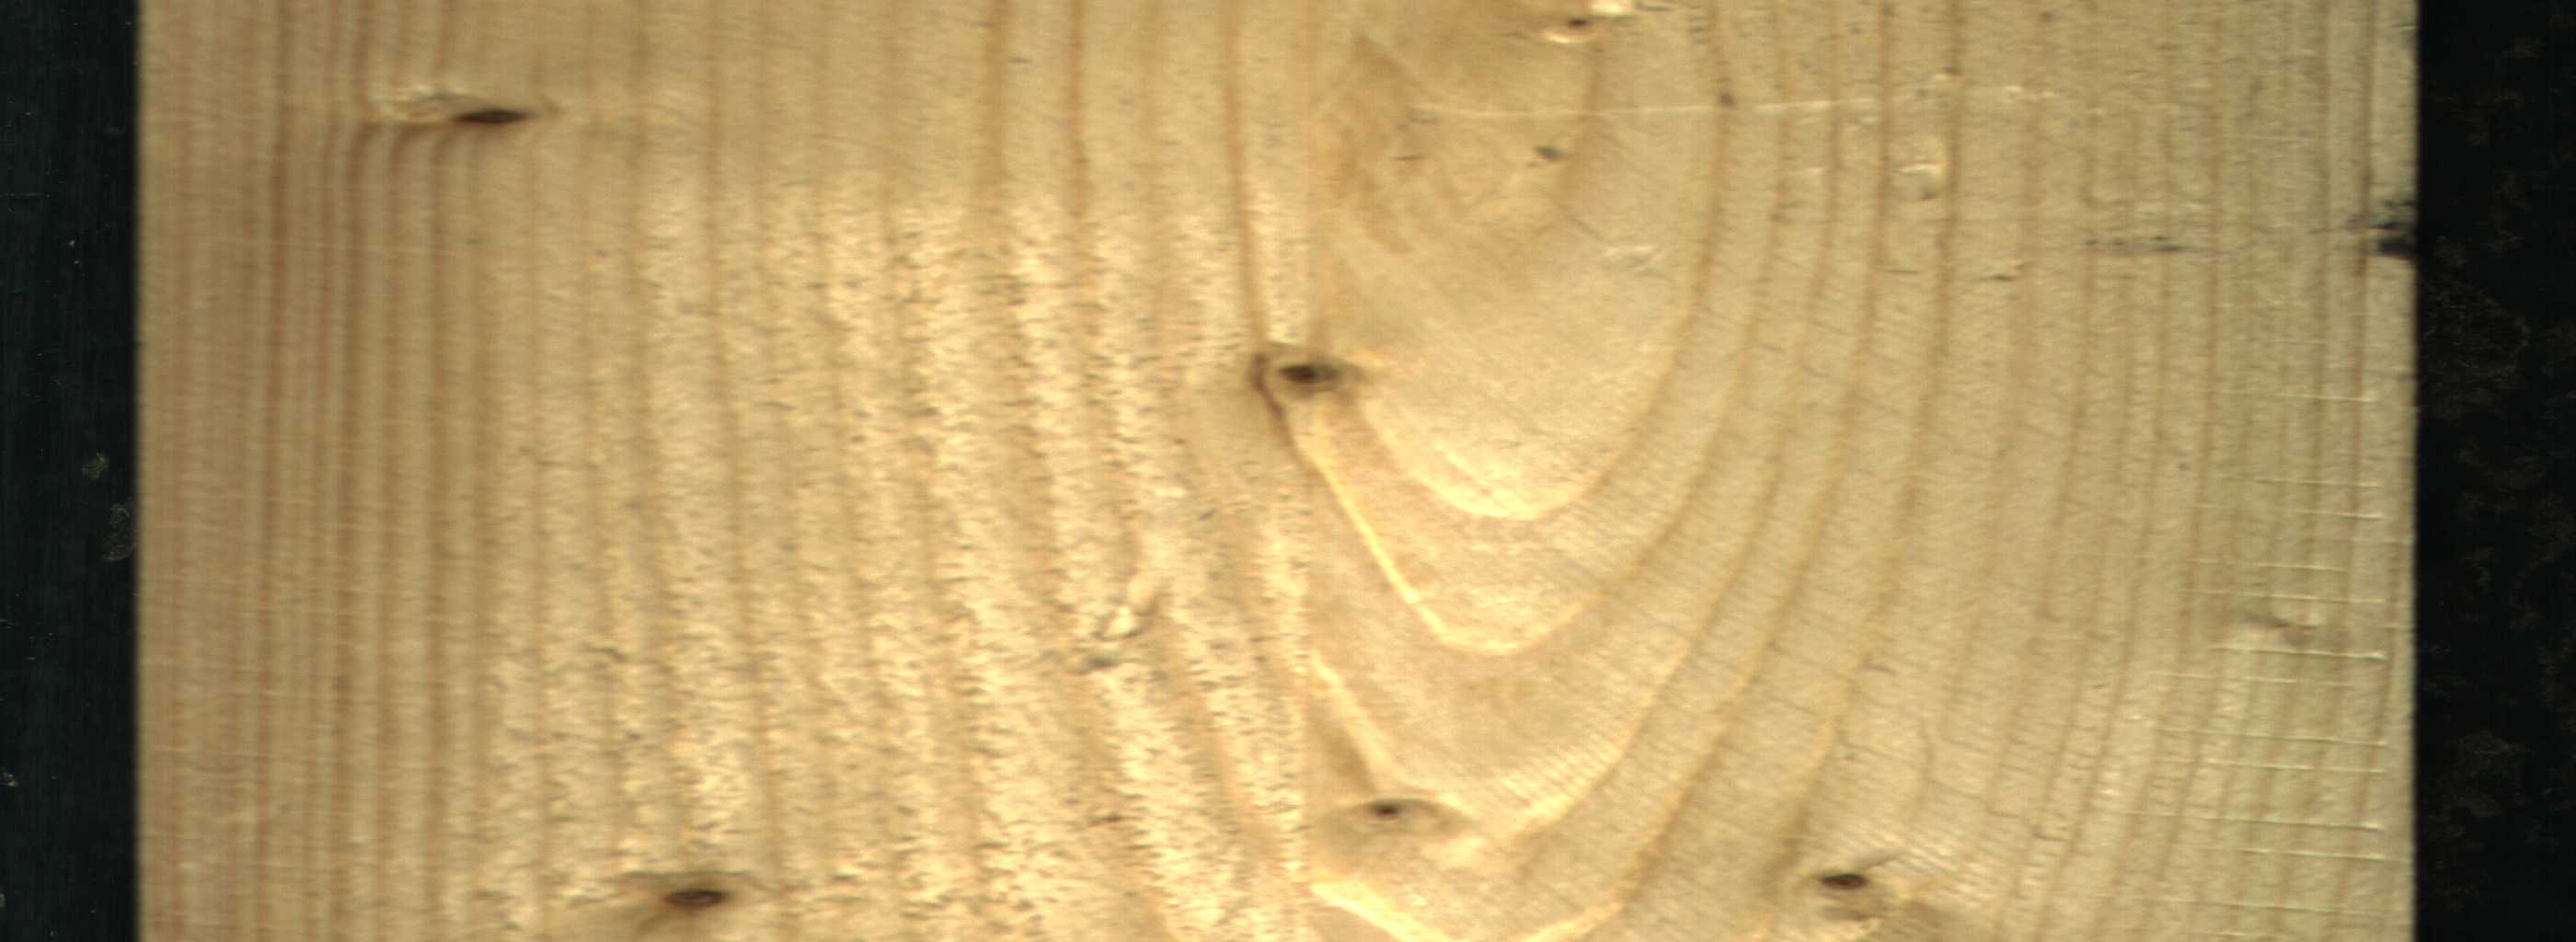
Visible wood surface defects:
Dead_Knot
Dead_Knot
Live_Knot
Live_Knot
Live_Knot